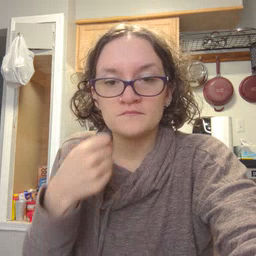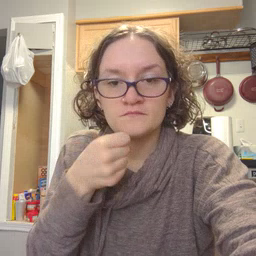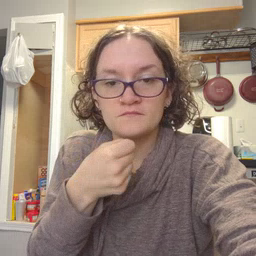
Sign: make